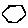
Label: hexagon